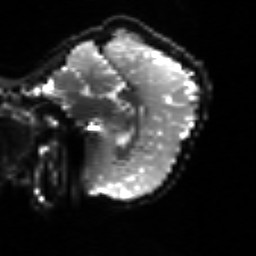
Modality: sbref
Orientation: sagittal
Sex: female
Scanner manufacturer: siemens
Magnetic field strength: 3 T
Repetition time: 5 s
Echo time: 0.071 s